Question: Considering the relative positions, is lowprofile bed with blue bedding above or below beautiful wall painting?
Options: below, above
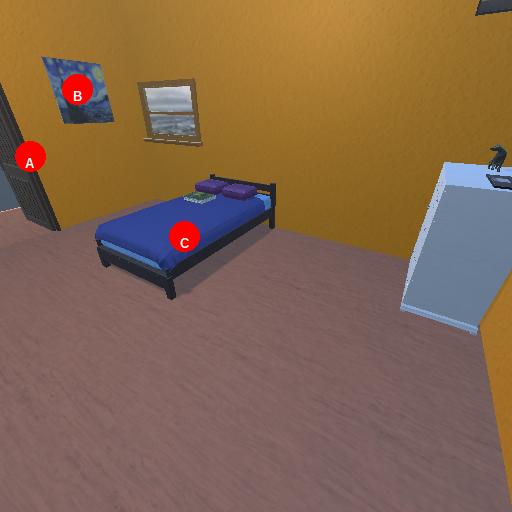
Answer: below